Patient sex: M
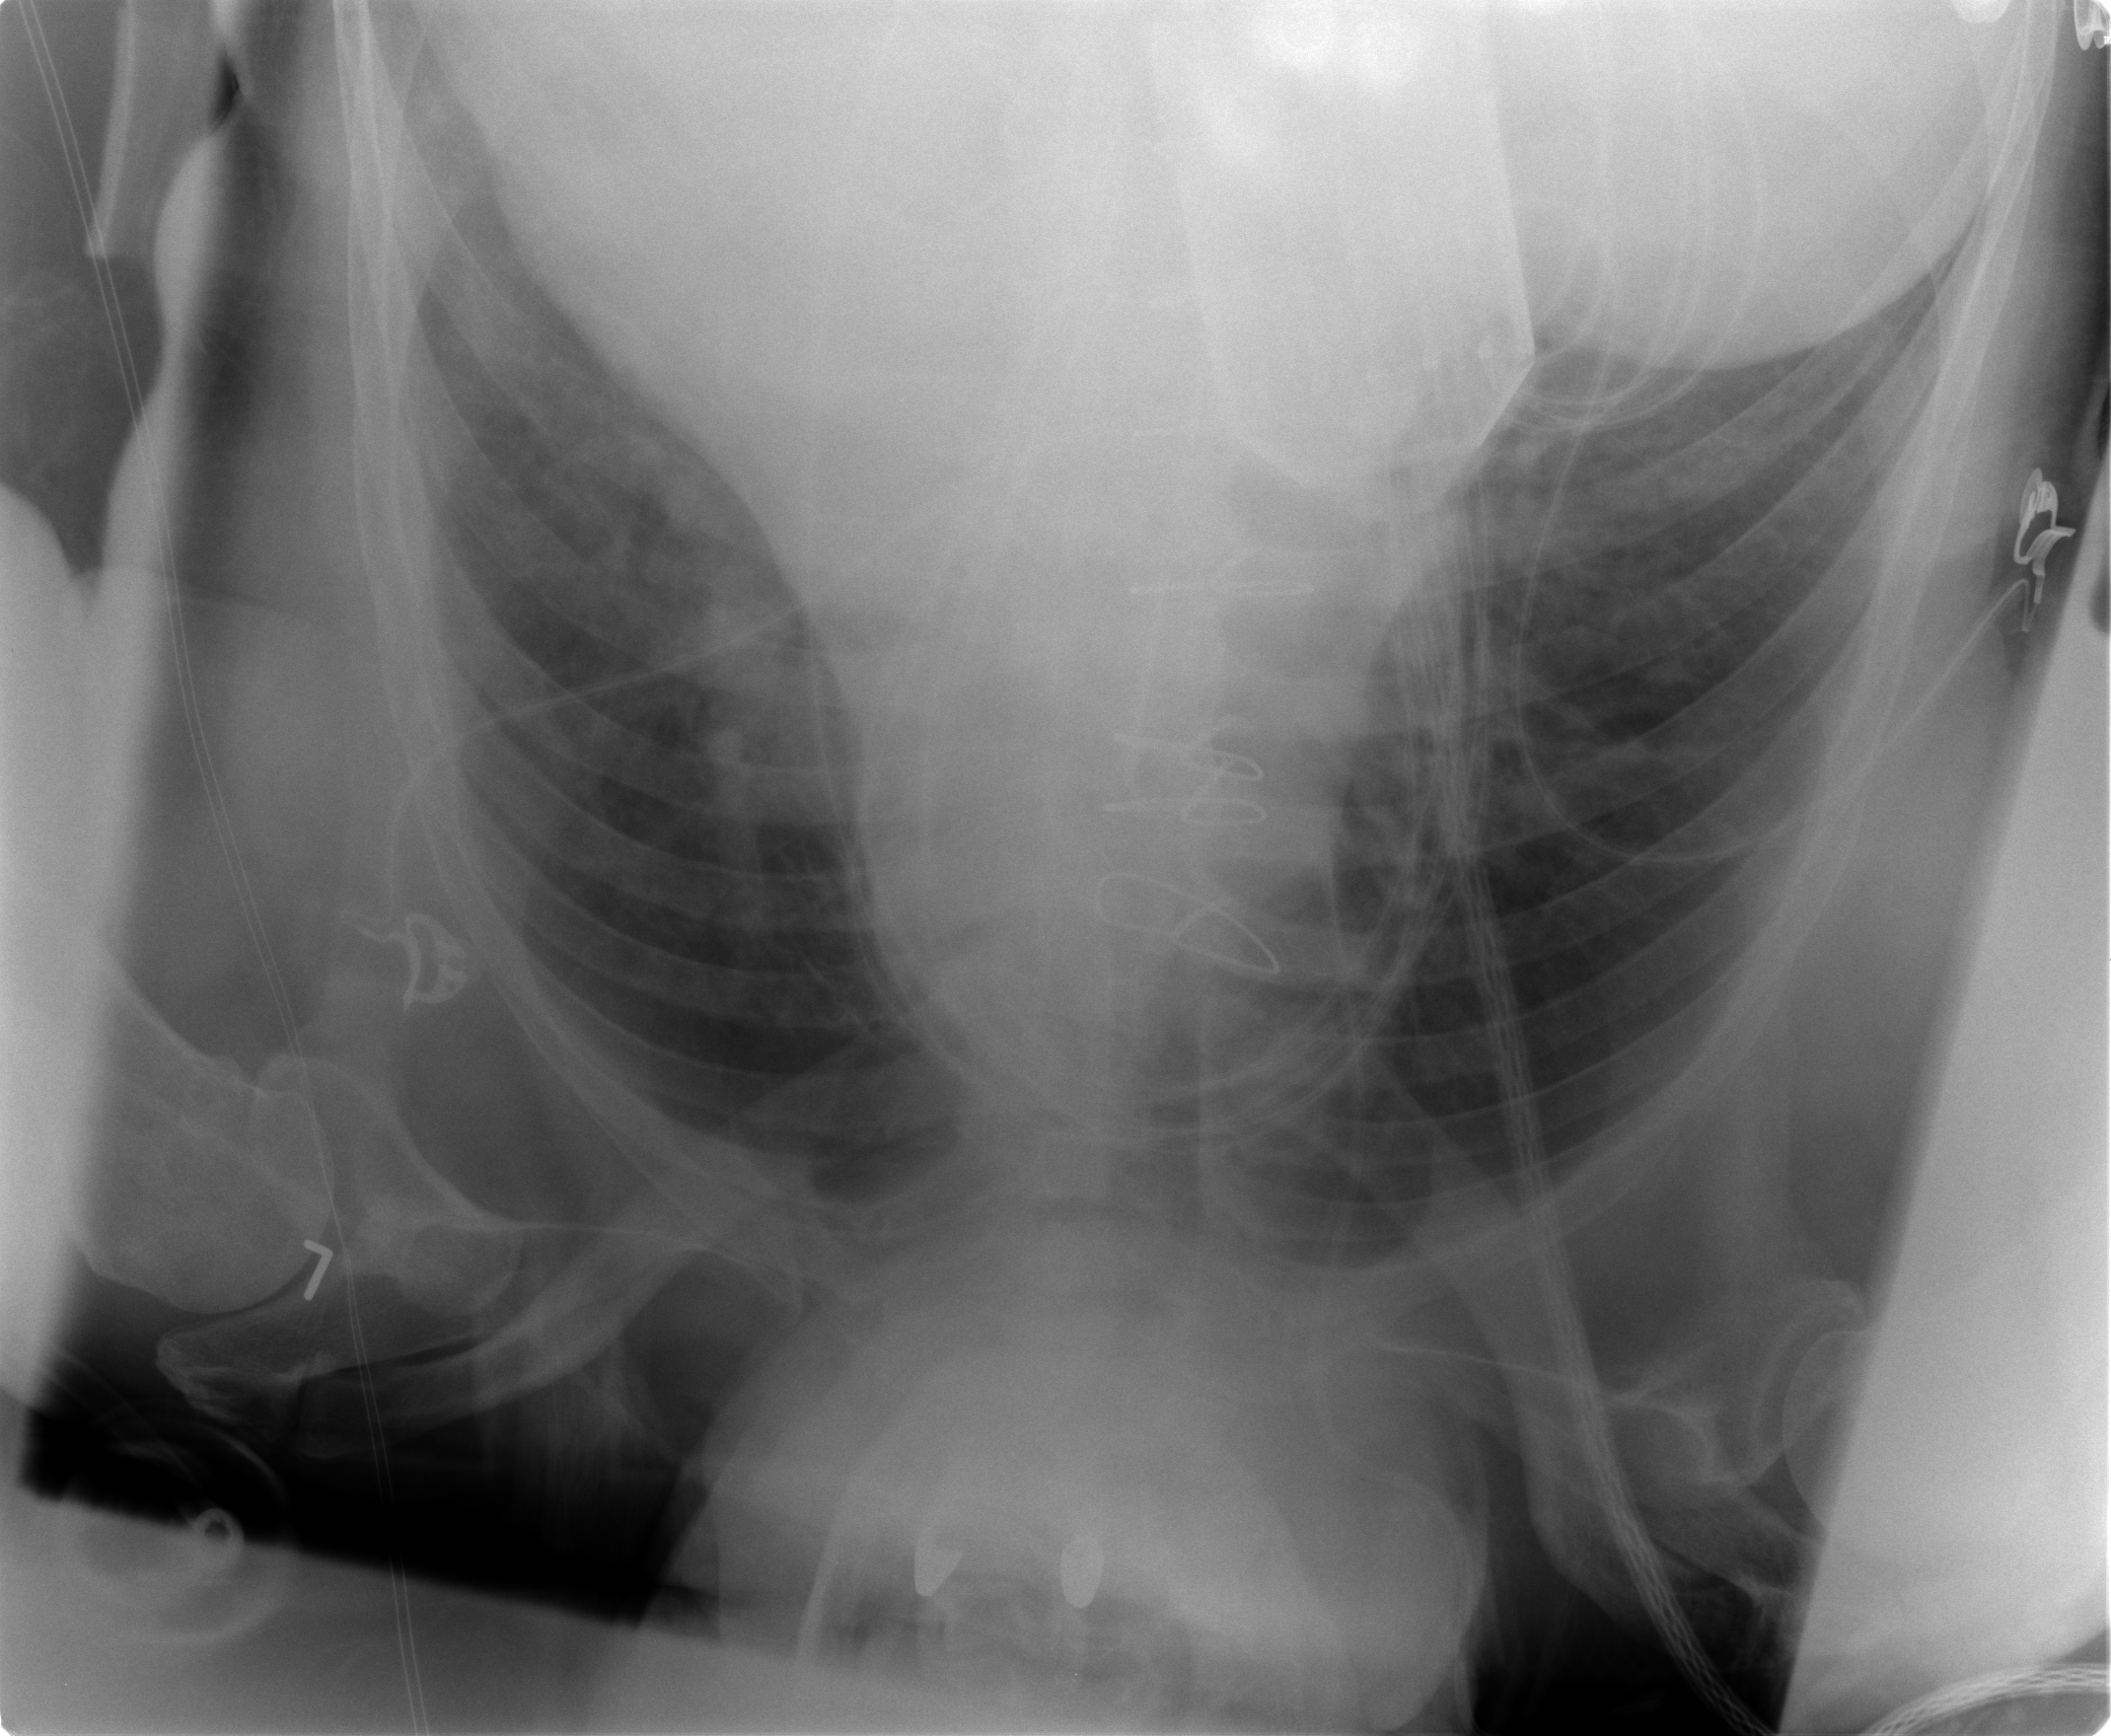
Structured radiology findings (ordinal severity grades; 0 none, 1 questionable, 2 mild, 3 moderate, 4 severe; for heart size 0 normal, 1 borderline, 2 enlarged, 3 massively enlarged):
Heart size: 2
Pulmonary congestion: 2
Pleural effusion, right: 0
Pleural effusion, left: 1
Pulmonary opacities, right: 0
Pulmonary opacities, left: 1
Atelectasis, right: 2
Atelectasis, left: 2